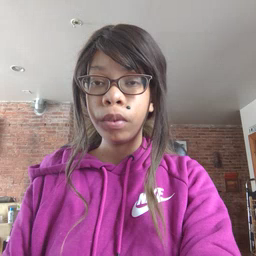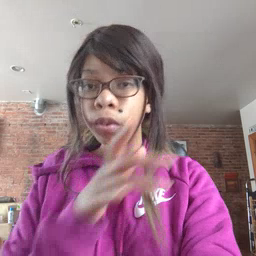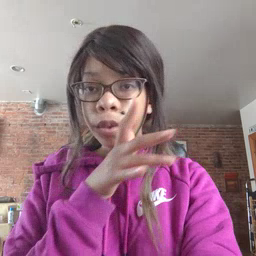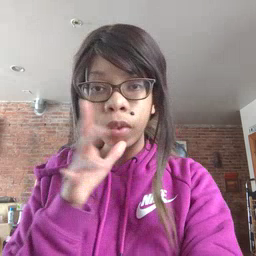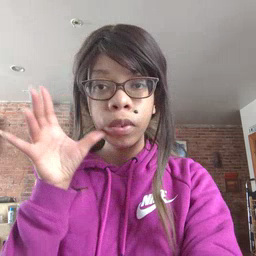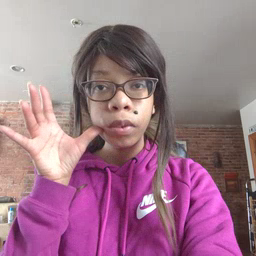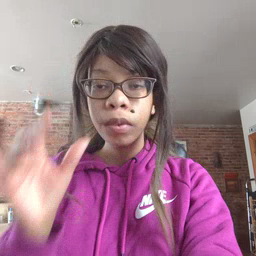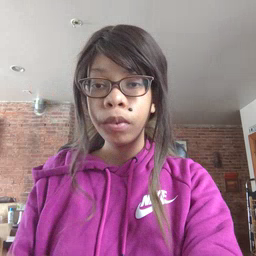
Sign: farm